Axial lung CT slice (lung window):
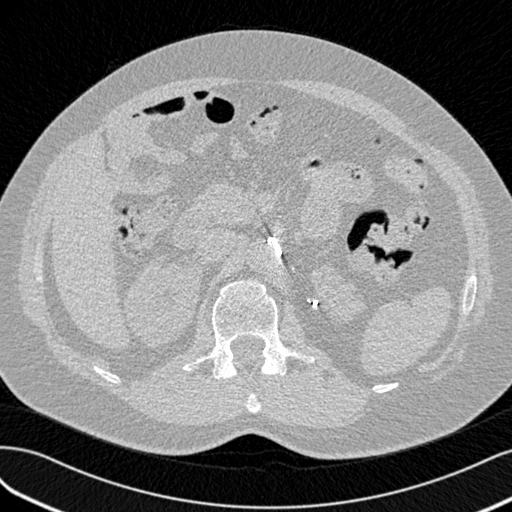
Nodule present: no